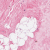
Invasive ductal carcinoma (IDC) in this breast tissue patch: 0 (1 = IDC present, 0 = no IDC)